Question: I am trying to implement a graphics modelling tool.

On a mouse click a red vertex is generated. When mouse is dragged from one vertex to another, a line should be drawn. This is what I would like to achieve. But my code does not effectively do it. Following is my code and problem
'''
import java.awt.Color;
import java.awt.Graphics2D;
import java.awt.Point;
import java.awt.event.MouseAdapter;
import java.awt.event.MouseEvent;
import java.awt.image.BufferedImage;
import javax.swing.JPanel;
public class NewClass extends JPanel {
Point source,dest;
BufferedImage image;
Graphics2D imageGraphics;
NewClass(){
image= new BufferedImage(400,400, BufferedImage.TYPE_INT_ARGB);
imageGraphics=image.createGraphics();
this.addMouseListener(new MouseAdapter(){
@Override
public void mouseClicked(MouseEvent e){
if(e.getButton() == MouseEvent.BUTTON1){
Point p=e.getPoint();
paintPoint(p);
}
}
@Override
public void mousePressed(MouseEvent e){
if(e.getButton() == MouseEvent.BUTTON1){
source=e.getPoint();
}
}
@Override
public void mouseReleased(MouseEvent e){
if(e.getButton() == MouseEvent.BUTTON1){
dest=e.getPoint();
paintLine();
}
}
});
}
public void paintPoint(Point r){
imageGraphics.setColor(Color.red);
imageGraphics.fillOval(r.x,r.y,5,5);
repaint();
}
public void paintLine(){
imageGraphics.setColor(Color.black);
imageGraphics.drawLine(source.x,source.y,dest.x,dest.y);
repaint();
}
}
'''
However the problem I am facing is, when a mouseClickedEvent is generated, it generates pressed and released as well. Especially when more than three vertices are used, wrong lines are generated.
I want the line to be drawn only when pressed on a vertex, moved to the next vertex and then released there.
How can this problem be solved?
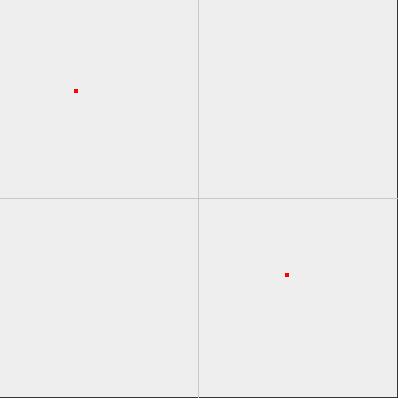
Answer: In the 'mouseReleased' check the location of the release, if it is the same as your 'source' you have a click not a drag. You can also get rid of the 'mouseClicked' completely using this method